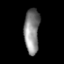
Tissue: prostate
Cell type: Epithelial cells
Senescence score: 0.7086
Nuclear area (px): 668
Mean DAPI intensity: 133.328